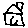
Label: house